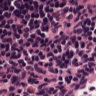
Metastatic tissue present: no